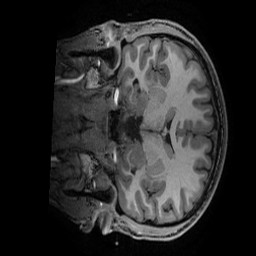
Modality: T1w
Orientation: coronal